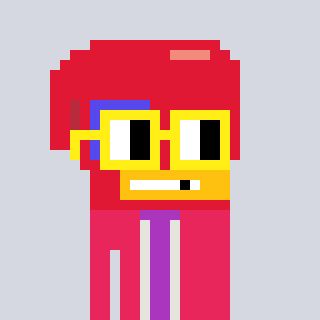
a pixel art character with square yellow glasses, a boxing glove-shaped head and a redpinkish-colored body on a cool background